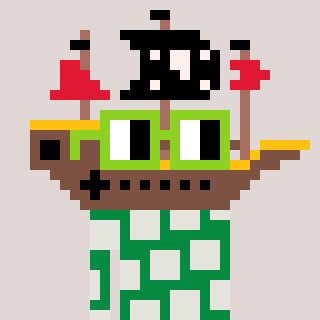
a pixel art character with square light green glasses, a pirateship-shaped head and a green-colored body on a warm background